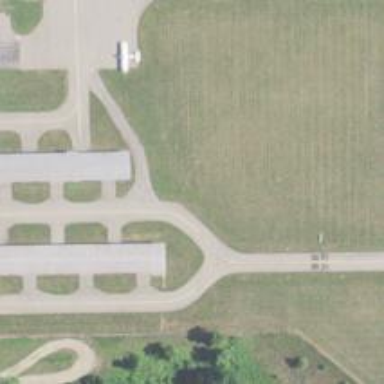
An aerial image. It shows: Image of taxiway at airport.